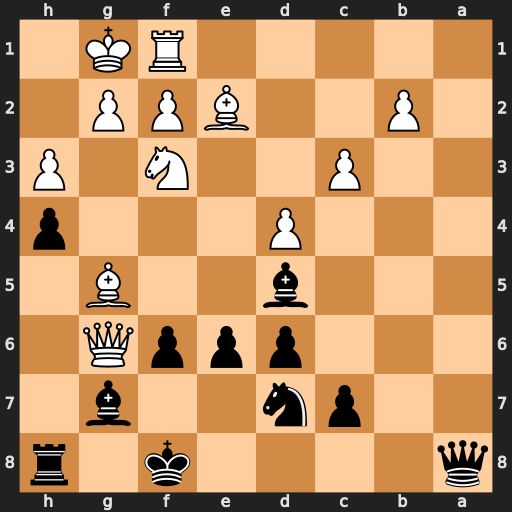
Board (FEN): q4k1r/2pn2b1/3pppQ1/3b2B1/3P3p/2P2N1P/1P2BPP1/5RK1
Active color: b
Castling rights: -
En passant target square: -
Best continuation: Be4 Qxe4 Qxe4